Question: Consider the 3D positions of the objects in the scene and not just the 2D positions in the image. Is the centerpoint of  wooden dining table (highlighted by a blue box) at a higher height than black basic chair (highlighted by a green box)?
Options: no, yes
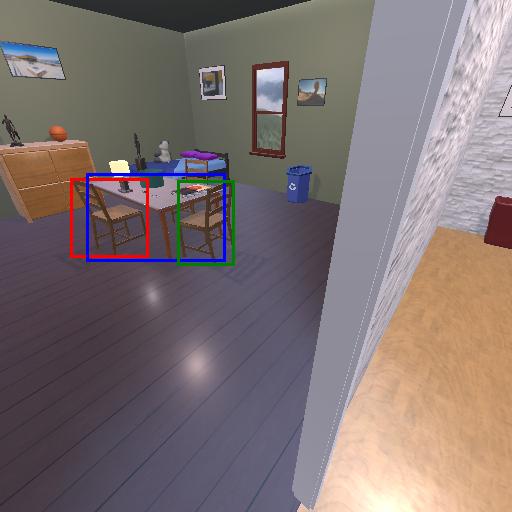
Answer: no